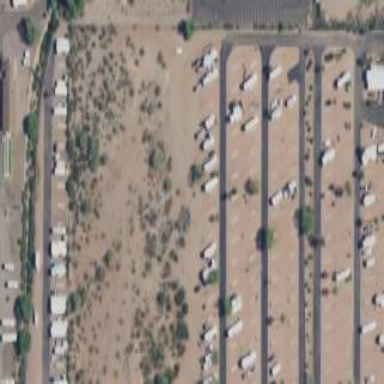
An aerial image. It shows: Residential area with mobile homes.